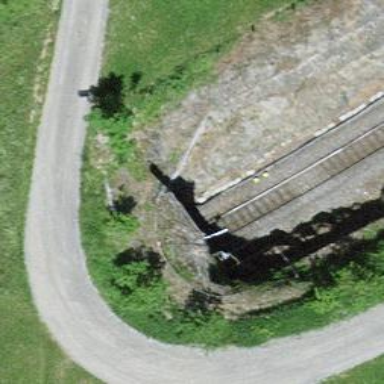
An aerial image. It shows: Railway tunnel with one electrified track and contact line.